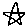
Label: star